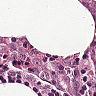
Metastatic tissue present: yes